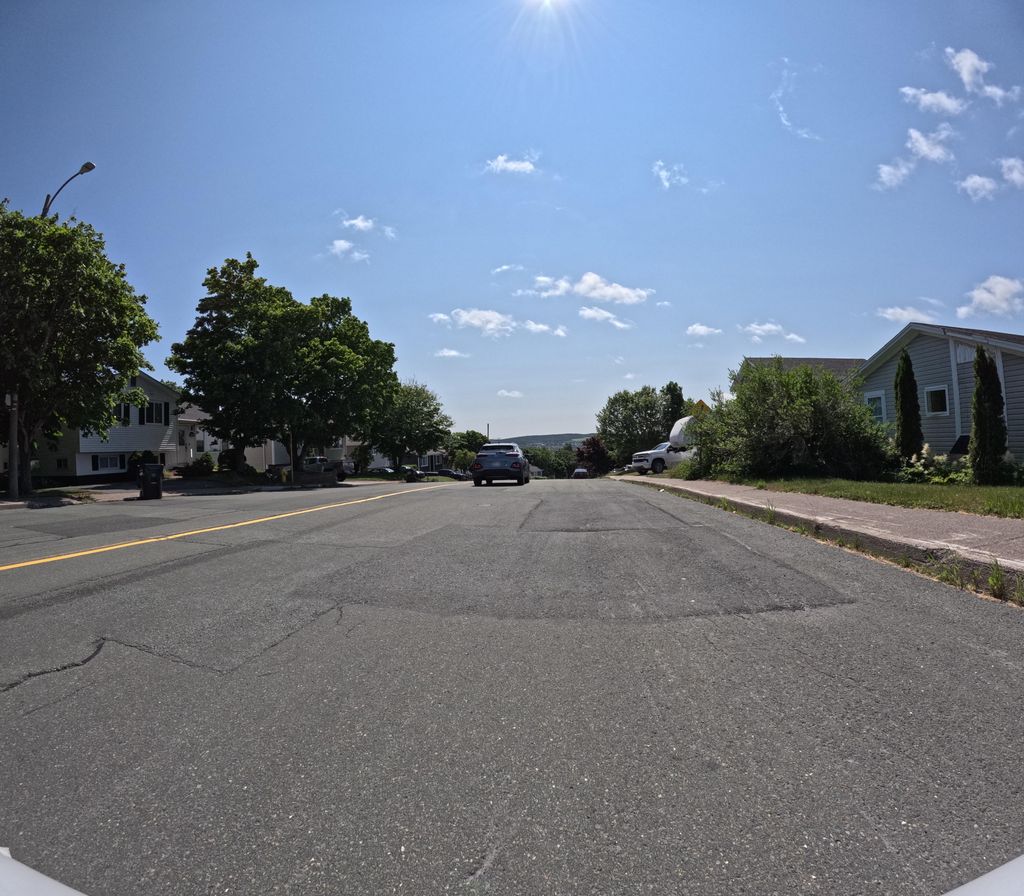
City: st_johns